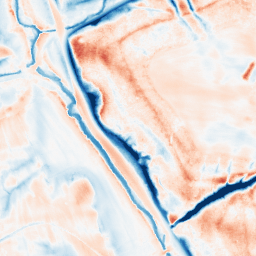
Category: trend_removal
Decomposition family: local_polynomial
Decomposition parameters: window_size: 31
degree: 2
Upsampling method: sinc_hamming
Upsampling parameters: scale: 2
kernel_size: 16
Upsampling scale: 2